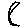
Label: moon